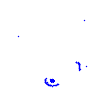
Particle: pion